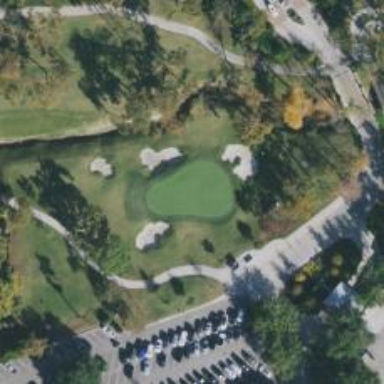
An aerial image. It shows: Golf hole.